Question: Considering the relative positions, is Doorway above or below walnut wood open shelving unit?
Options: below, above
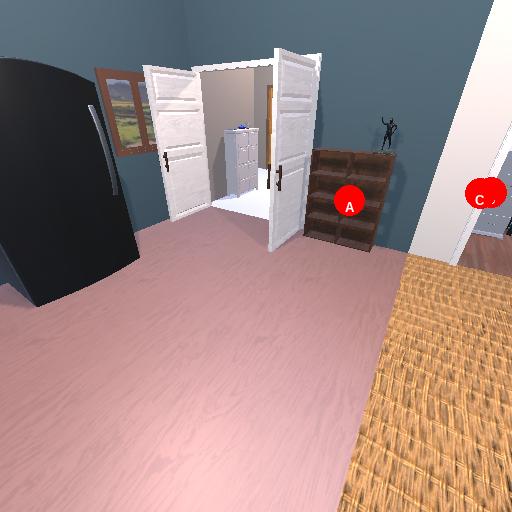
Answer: below